Interaction volume radius: 10 \u00c5
Interaction volume height: 15 \u00c5
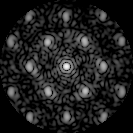
Disorder parameter: 0.3646